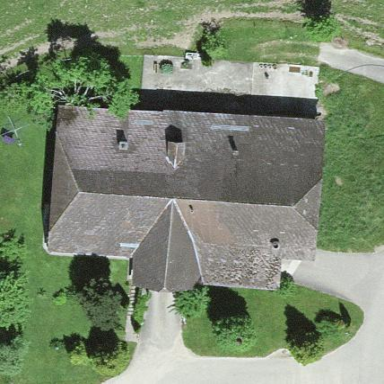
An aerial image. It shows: Farm building.